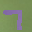
Label: 7